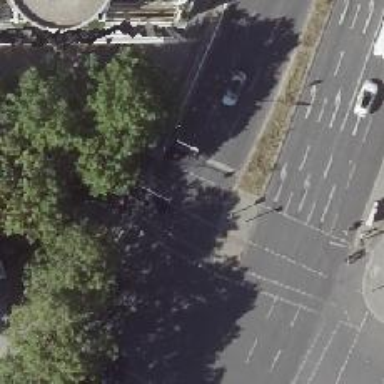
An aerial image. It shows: Road crossing with traffic signals.